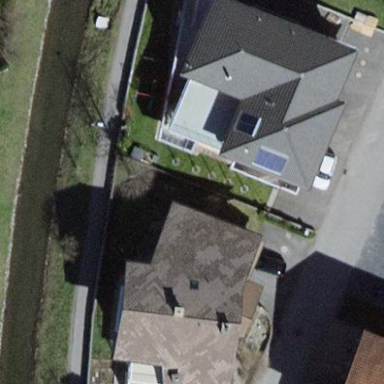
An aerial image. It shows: Semidetached house.